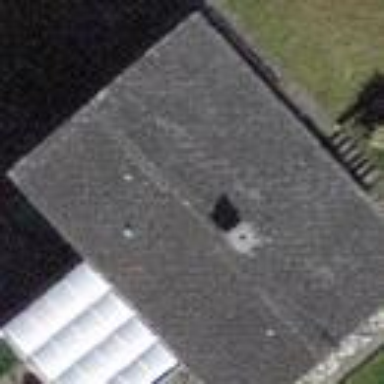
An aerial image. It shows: Detached building with tile roof.